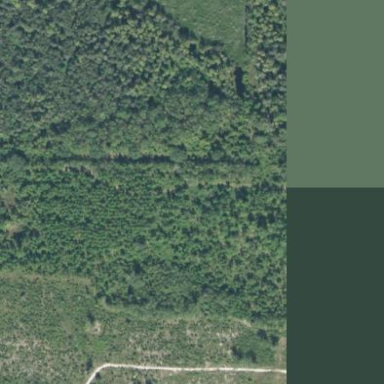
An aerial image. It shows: Forest with needle-leaved trees.